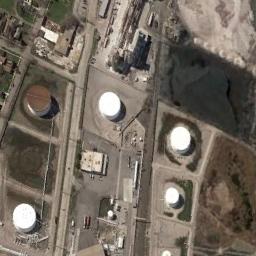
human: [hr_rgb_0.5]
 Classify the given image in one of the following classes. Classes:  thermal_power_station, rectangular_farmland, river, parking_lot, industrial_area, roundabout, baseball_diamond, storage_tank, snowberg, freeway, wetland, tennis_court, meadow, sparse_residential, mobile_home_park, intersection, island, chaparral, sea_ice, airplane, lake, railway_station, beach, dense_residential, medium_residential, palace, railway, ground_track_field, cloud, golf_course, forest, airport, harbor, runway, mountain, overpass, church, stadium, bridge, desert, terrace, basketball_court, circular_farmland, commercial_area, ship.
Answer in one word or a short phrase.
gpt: storage_tank